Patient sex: F
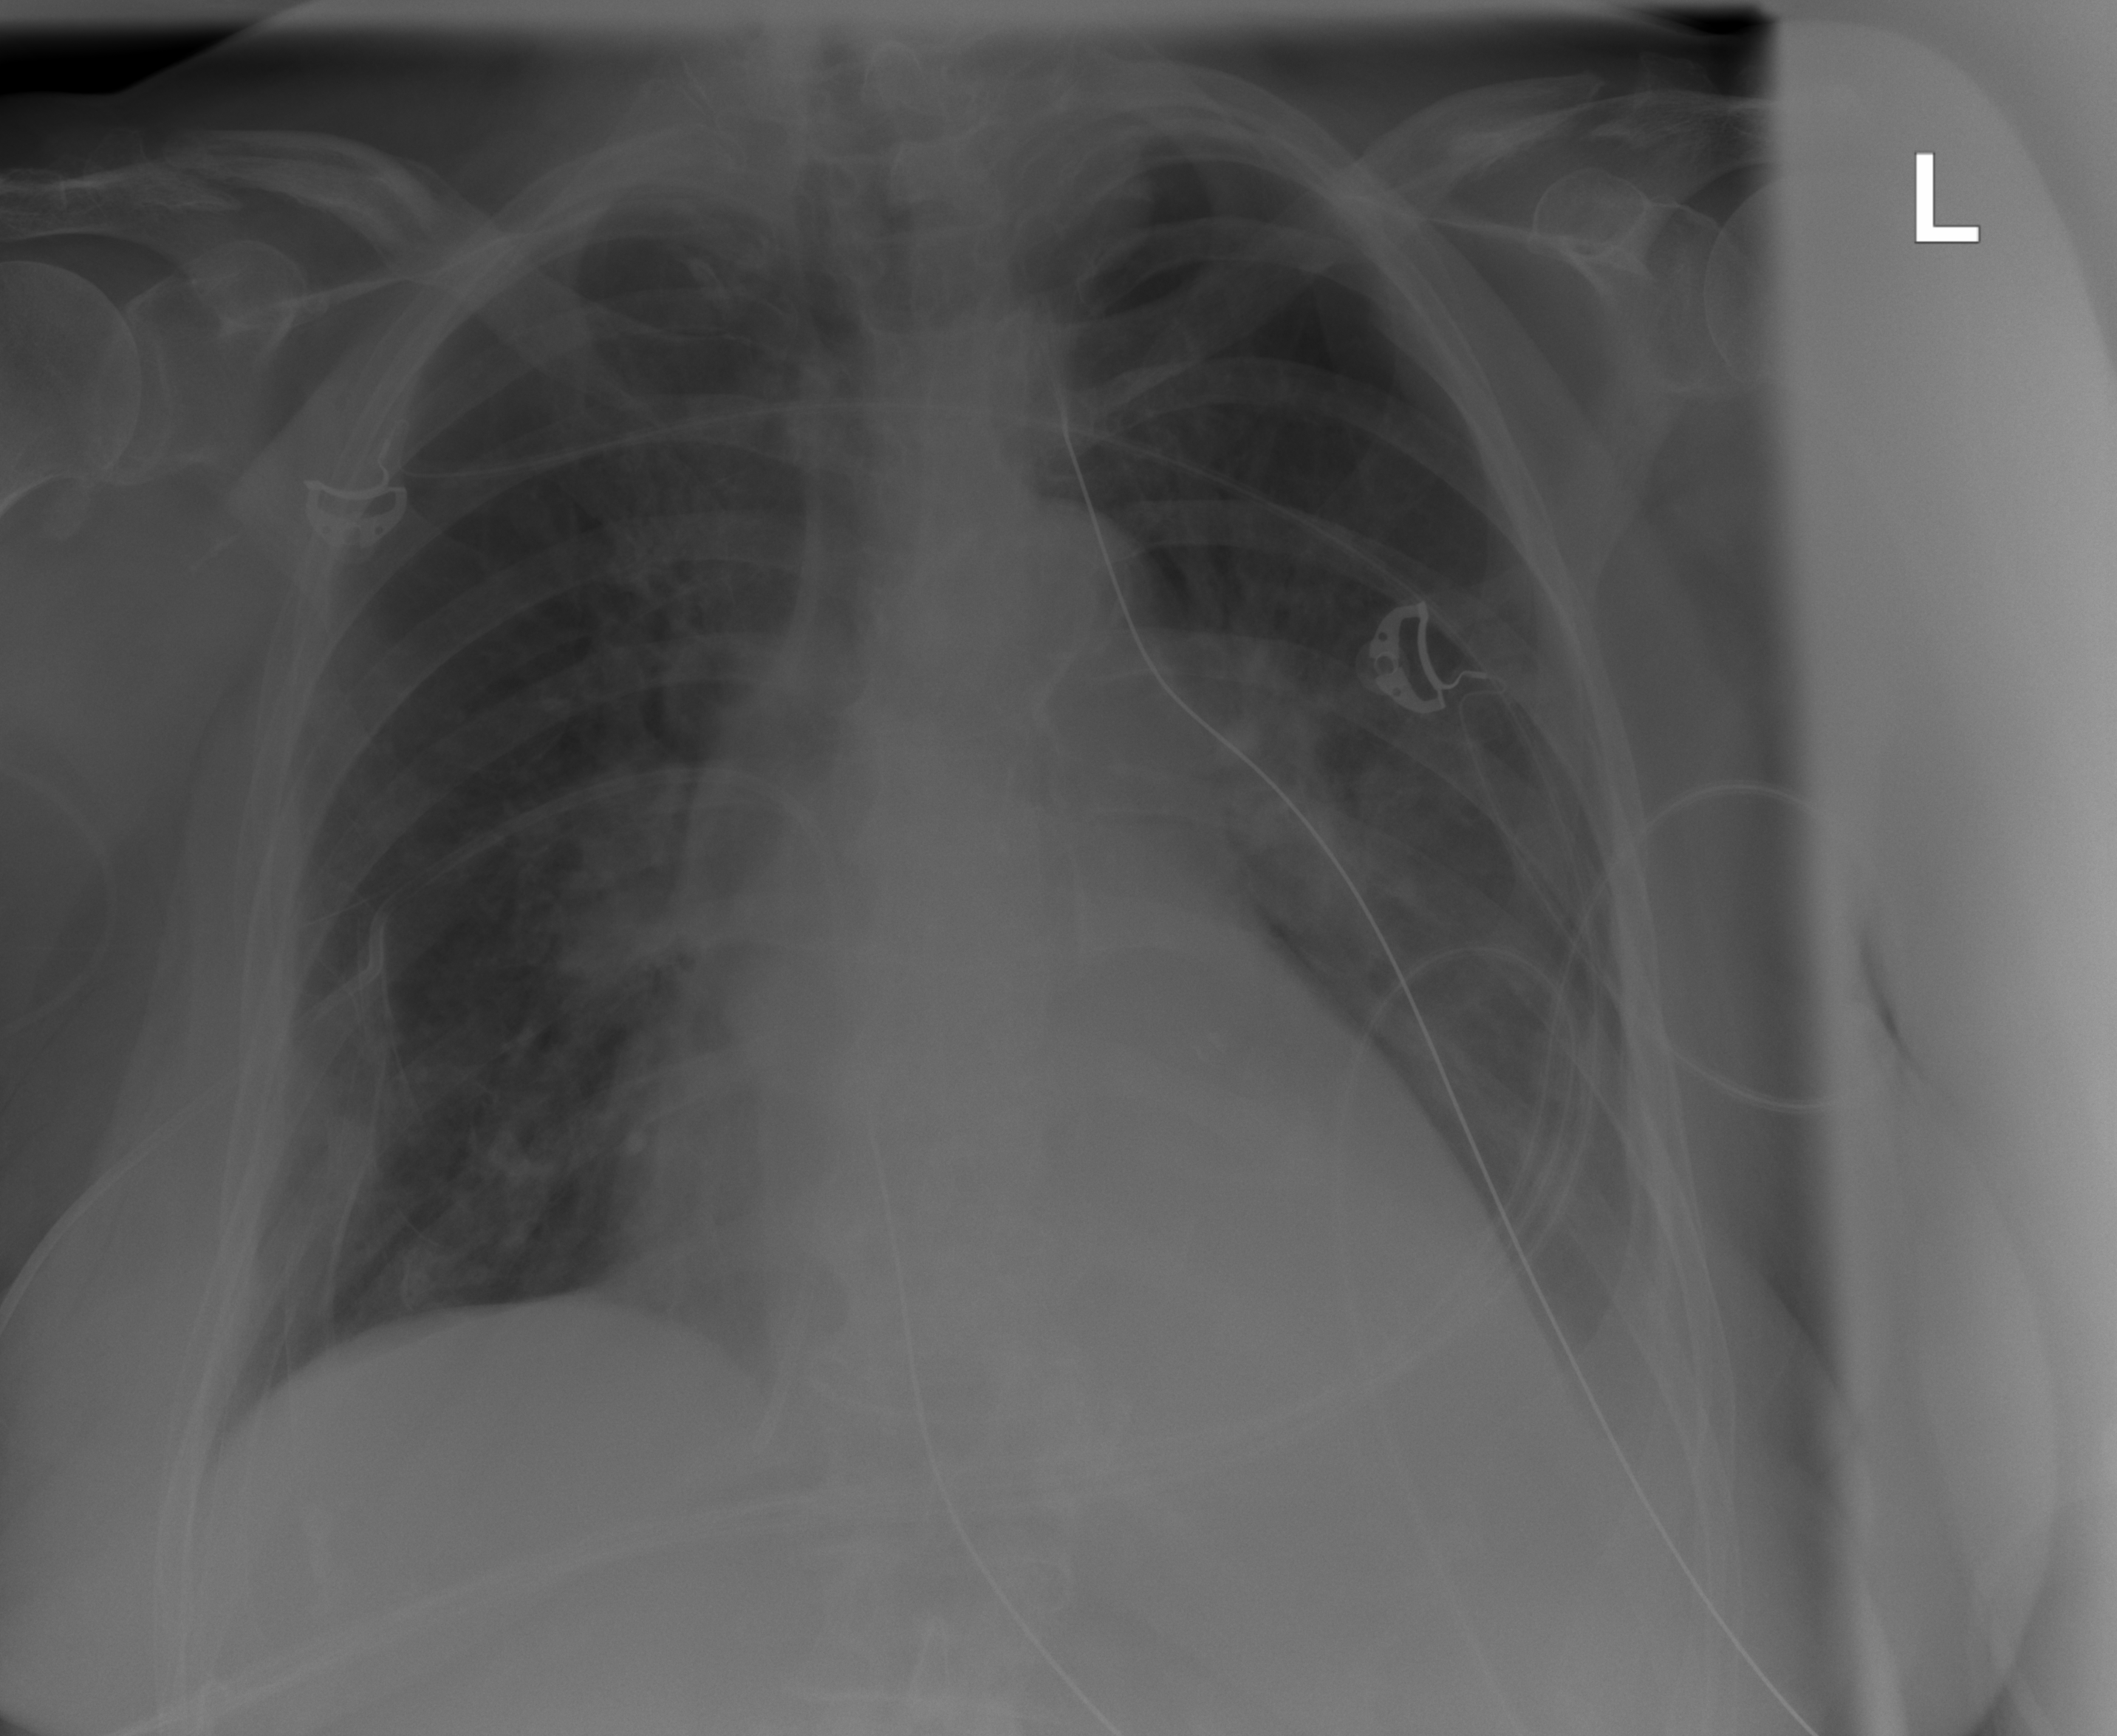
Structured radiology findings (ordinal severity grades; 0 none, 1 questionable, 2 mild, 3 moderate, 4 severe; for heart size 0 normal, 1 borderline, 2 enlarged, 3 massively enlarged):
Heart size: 2
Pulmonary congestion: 2
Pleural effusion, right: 0
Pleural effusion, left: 2
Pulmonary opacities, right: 2
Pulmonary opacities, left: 2
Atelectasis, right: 2
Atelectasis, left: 2